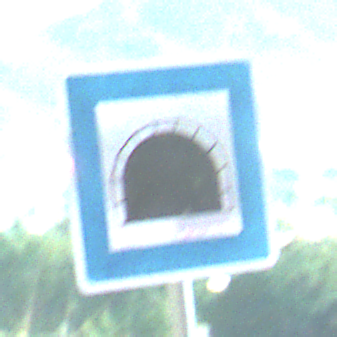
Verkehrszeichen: Tunnel
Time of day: Night
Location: Outdoor (Nature)
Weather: PartlyCloudy
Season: NotSpecified
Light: Natural